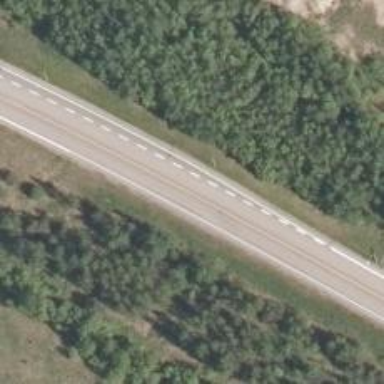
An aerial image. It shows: Asphalt trunk motorway.